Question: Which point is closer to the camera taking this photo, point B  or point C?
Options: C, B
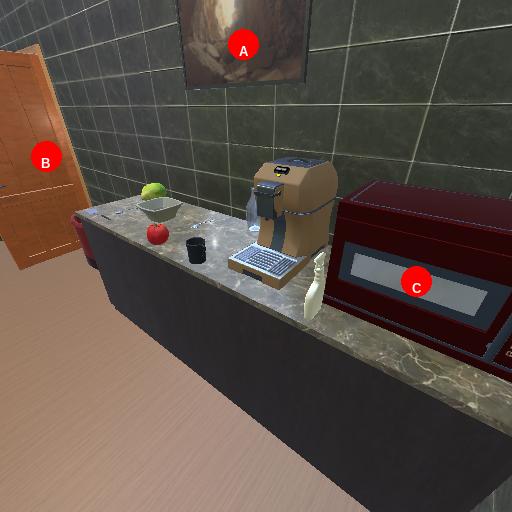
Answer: C